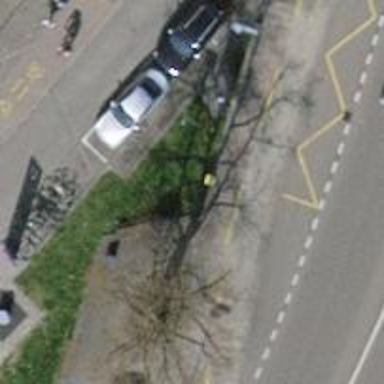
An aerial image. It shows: Brown bench in the vicinity.